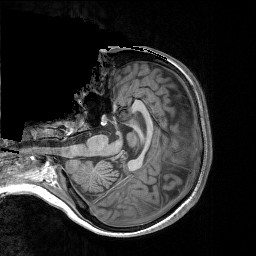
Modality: T1w
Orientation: axial